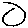
Label: circle